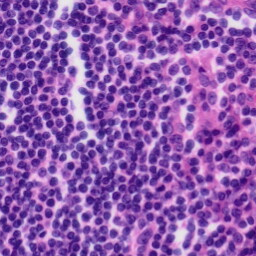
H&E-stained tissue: Tonsil